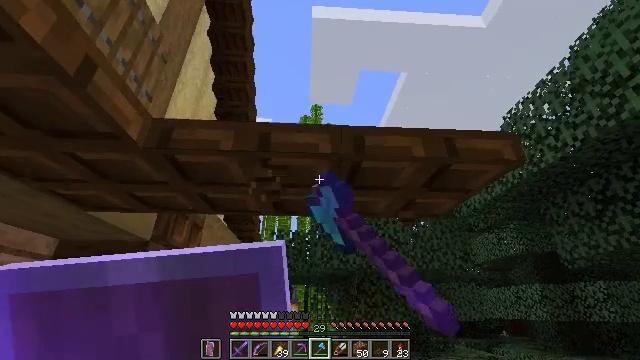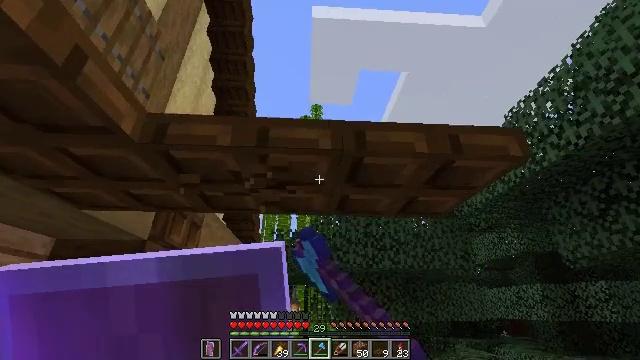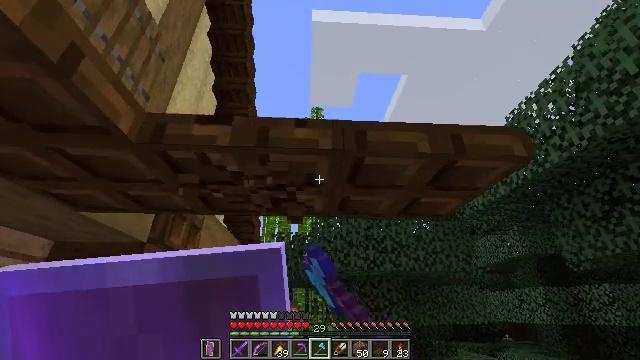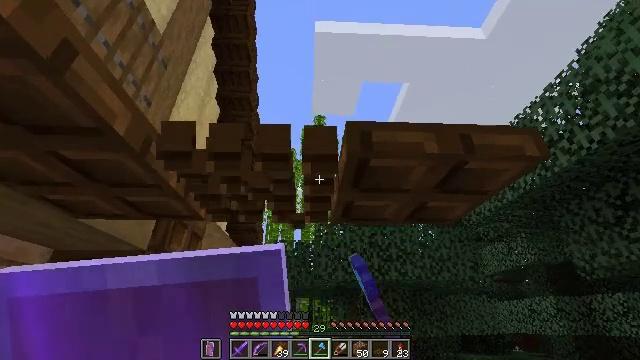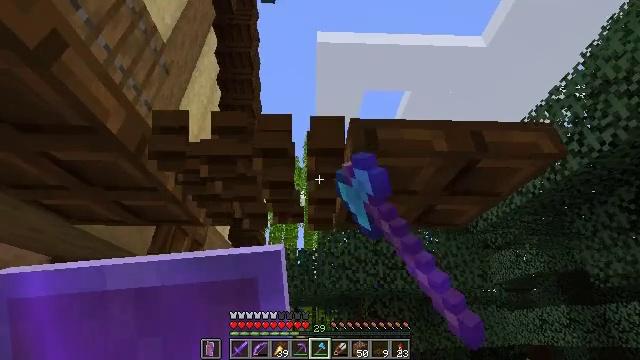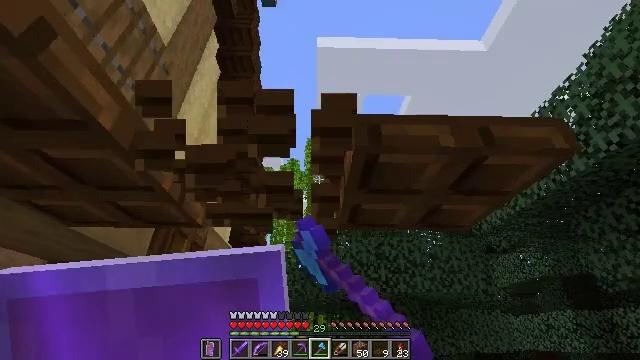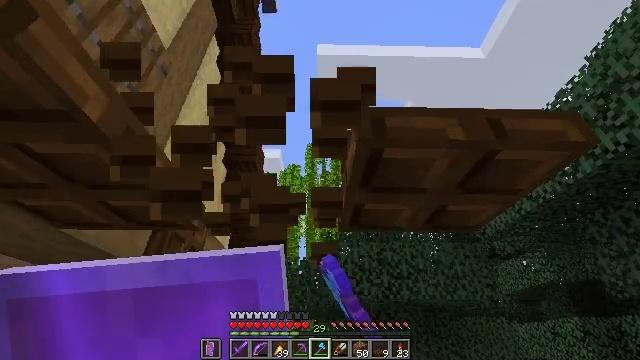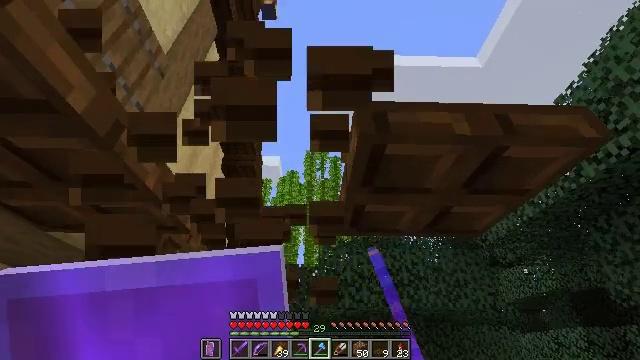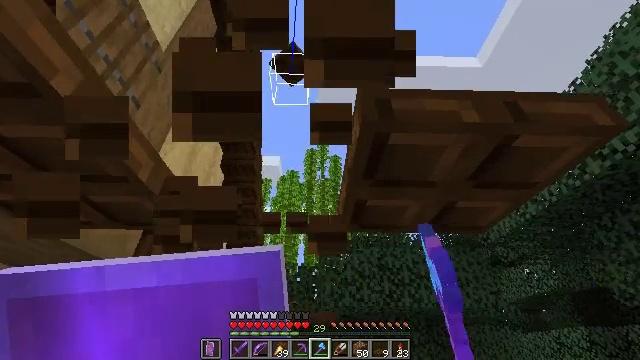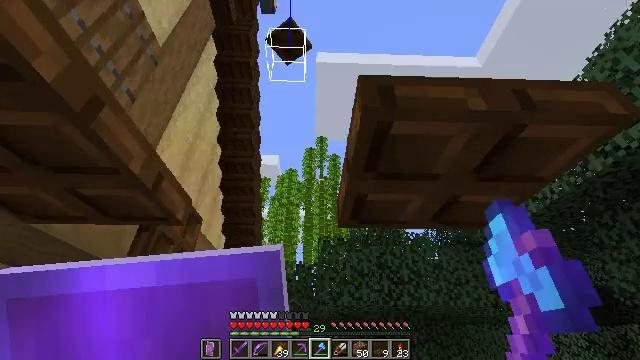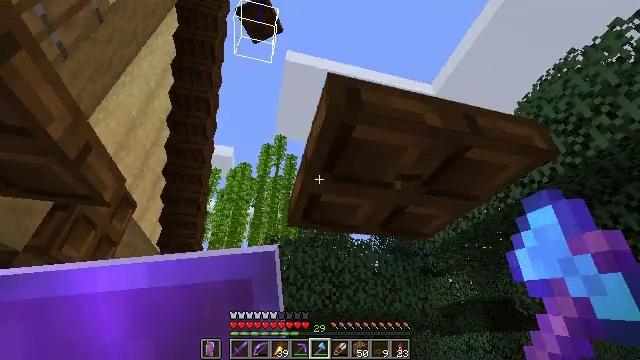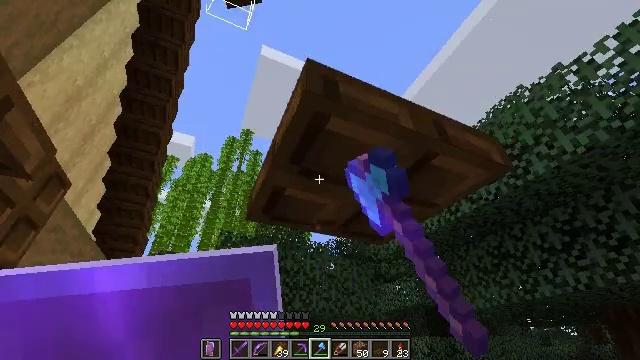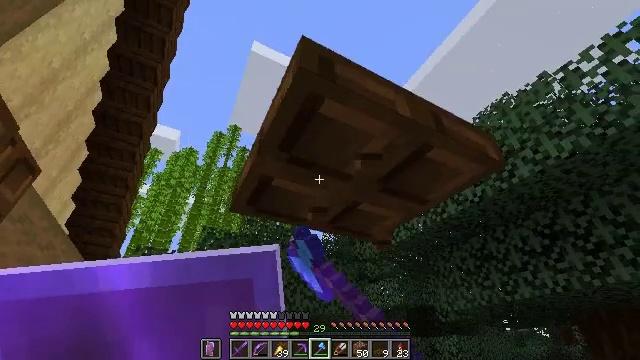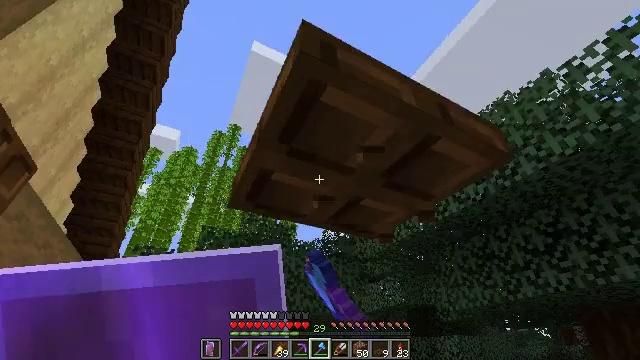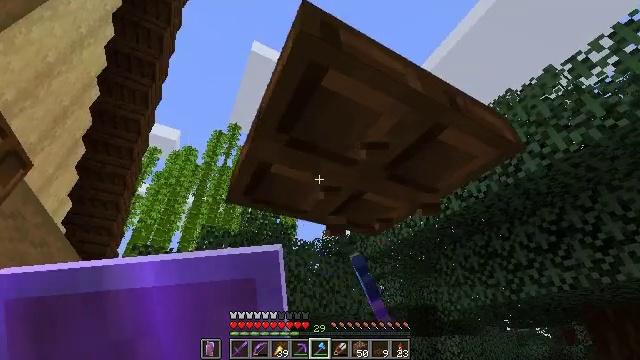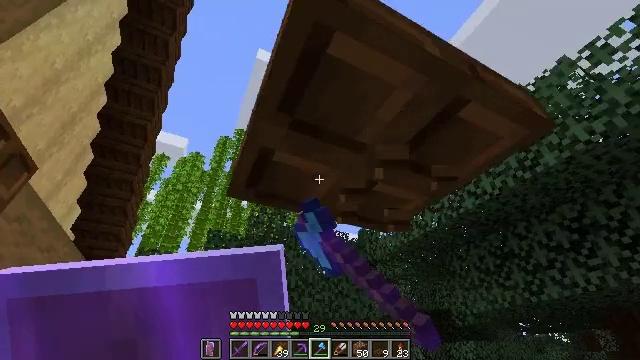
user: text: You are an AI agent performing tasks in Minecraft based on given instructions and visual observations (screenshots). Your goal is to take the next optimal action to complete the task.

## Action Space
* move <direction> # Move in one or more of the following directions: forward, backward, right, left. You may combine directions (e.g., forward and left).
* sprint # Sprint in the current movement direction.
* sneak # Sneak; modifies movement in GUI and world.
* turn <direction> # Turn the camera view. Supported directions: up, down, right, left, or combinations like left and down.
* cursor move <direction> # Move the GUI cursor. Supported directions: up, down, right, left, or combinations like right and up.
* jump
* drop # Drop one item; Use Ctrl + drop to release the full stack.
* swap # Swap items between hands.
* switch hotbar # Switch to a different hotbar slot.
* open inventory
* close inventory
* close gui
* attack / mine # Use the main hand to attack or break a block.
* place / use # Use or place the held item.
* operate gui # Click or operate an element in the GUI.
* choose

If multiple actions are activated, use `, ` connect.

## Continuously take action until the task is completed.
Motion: motion action
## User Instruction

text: Harvest the dark oak trapdoor for reuse.
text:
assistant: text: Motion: move forward, sneak, attack / mine
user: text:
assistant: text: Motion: move forward, sneak, attack / mine
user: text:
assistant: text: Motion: move forward, sneak, turn up, attack / mine
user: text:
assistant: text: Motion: move forward, sneak, turn up, attack / mine
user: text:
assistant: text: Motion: move forward, sneak, attack / mine
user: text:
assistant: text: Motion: move forward, sneak, turn up, attack / mine
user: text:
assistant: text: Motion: move forward, sneak, turn up, attack / mine
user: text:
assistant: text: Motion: move forward, sneak, attack / mine
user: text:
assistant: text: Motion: move forward, sneak, attack / mine
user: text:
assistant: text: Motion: move forward, sneak, turn right, attack / mine
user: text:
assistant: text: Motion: move forward, sneak, turn right, attack / mine
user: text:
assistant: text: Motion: move forward, sneak, turn right, attack / mine
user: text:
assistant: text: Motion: move forward, sneak, attack / mine
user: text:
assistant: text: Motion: move forward, sneak, attack / mine
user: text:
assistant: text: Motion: move forward, sneak, turn left and up, attack / mine
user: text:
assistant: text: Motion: move forward, sneak, turn left and up, attack / mine
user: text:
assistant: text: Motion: move forward, sneak, turn left and up, attack / mine
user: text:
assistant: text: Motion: move forward, sneak, attack / mine
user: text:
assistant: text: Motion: move forward, sneak, attack / mine
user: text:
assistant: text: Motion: move forward, sneak, attack / mine
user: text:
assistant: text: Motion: move forward, sneak, attack / mine
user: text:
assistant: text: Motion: move forward, sneak, attack / mine
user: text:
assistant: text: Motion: move forward, sneak, attack / mine
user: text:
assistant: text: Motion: move forward, sneak, attack / mine
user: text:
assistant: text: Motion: move forward, sneak, turn left and up
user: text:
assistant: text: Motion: move forward, sneak, turn left and up
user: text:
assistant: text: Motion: sneak, turn left and up
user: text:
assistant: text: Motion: sneak, turn left and up
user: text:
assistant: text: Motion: sneak, turn left
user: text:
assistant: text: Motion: sneak, turn left and down